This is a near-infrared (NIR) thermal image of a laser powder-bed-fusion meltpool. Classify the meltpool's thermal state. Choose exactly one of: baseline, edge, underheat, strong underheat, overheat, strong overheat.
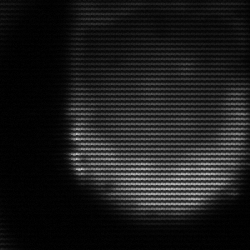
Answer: edge